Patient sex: F
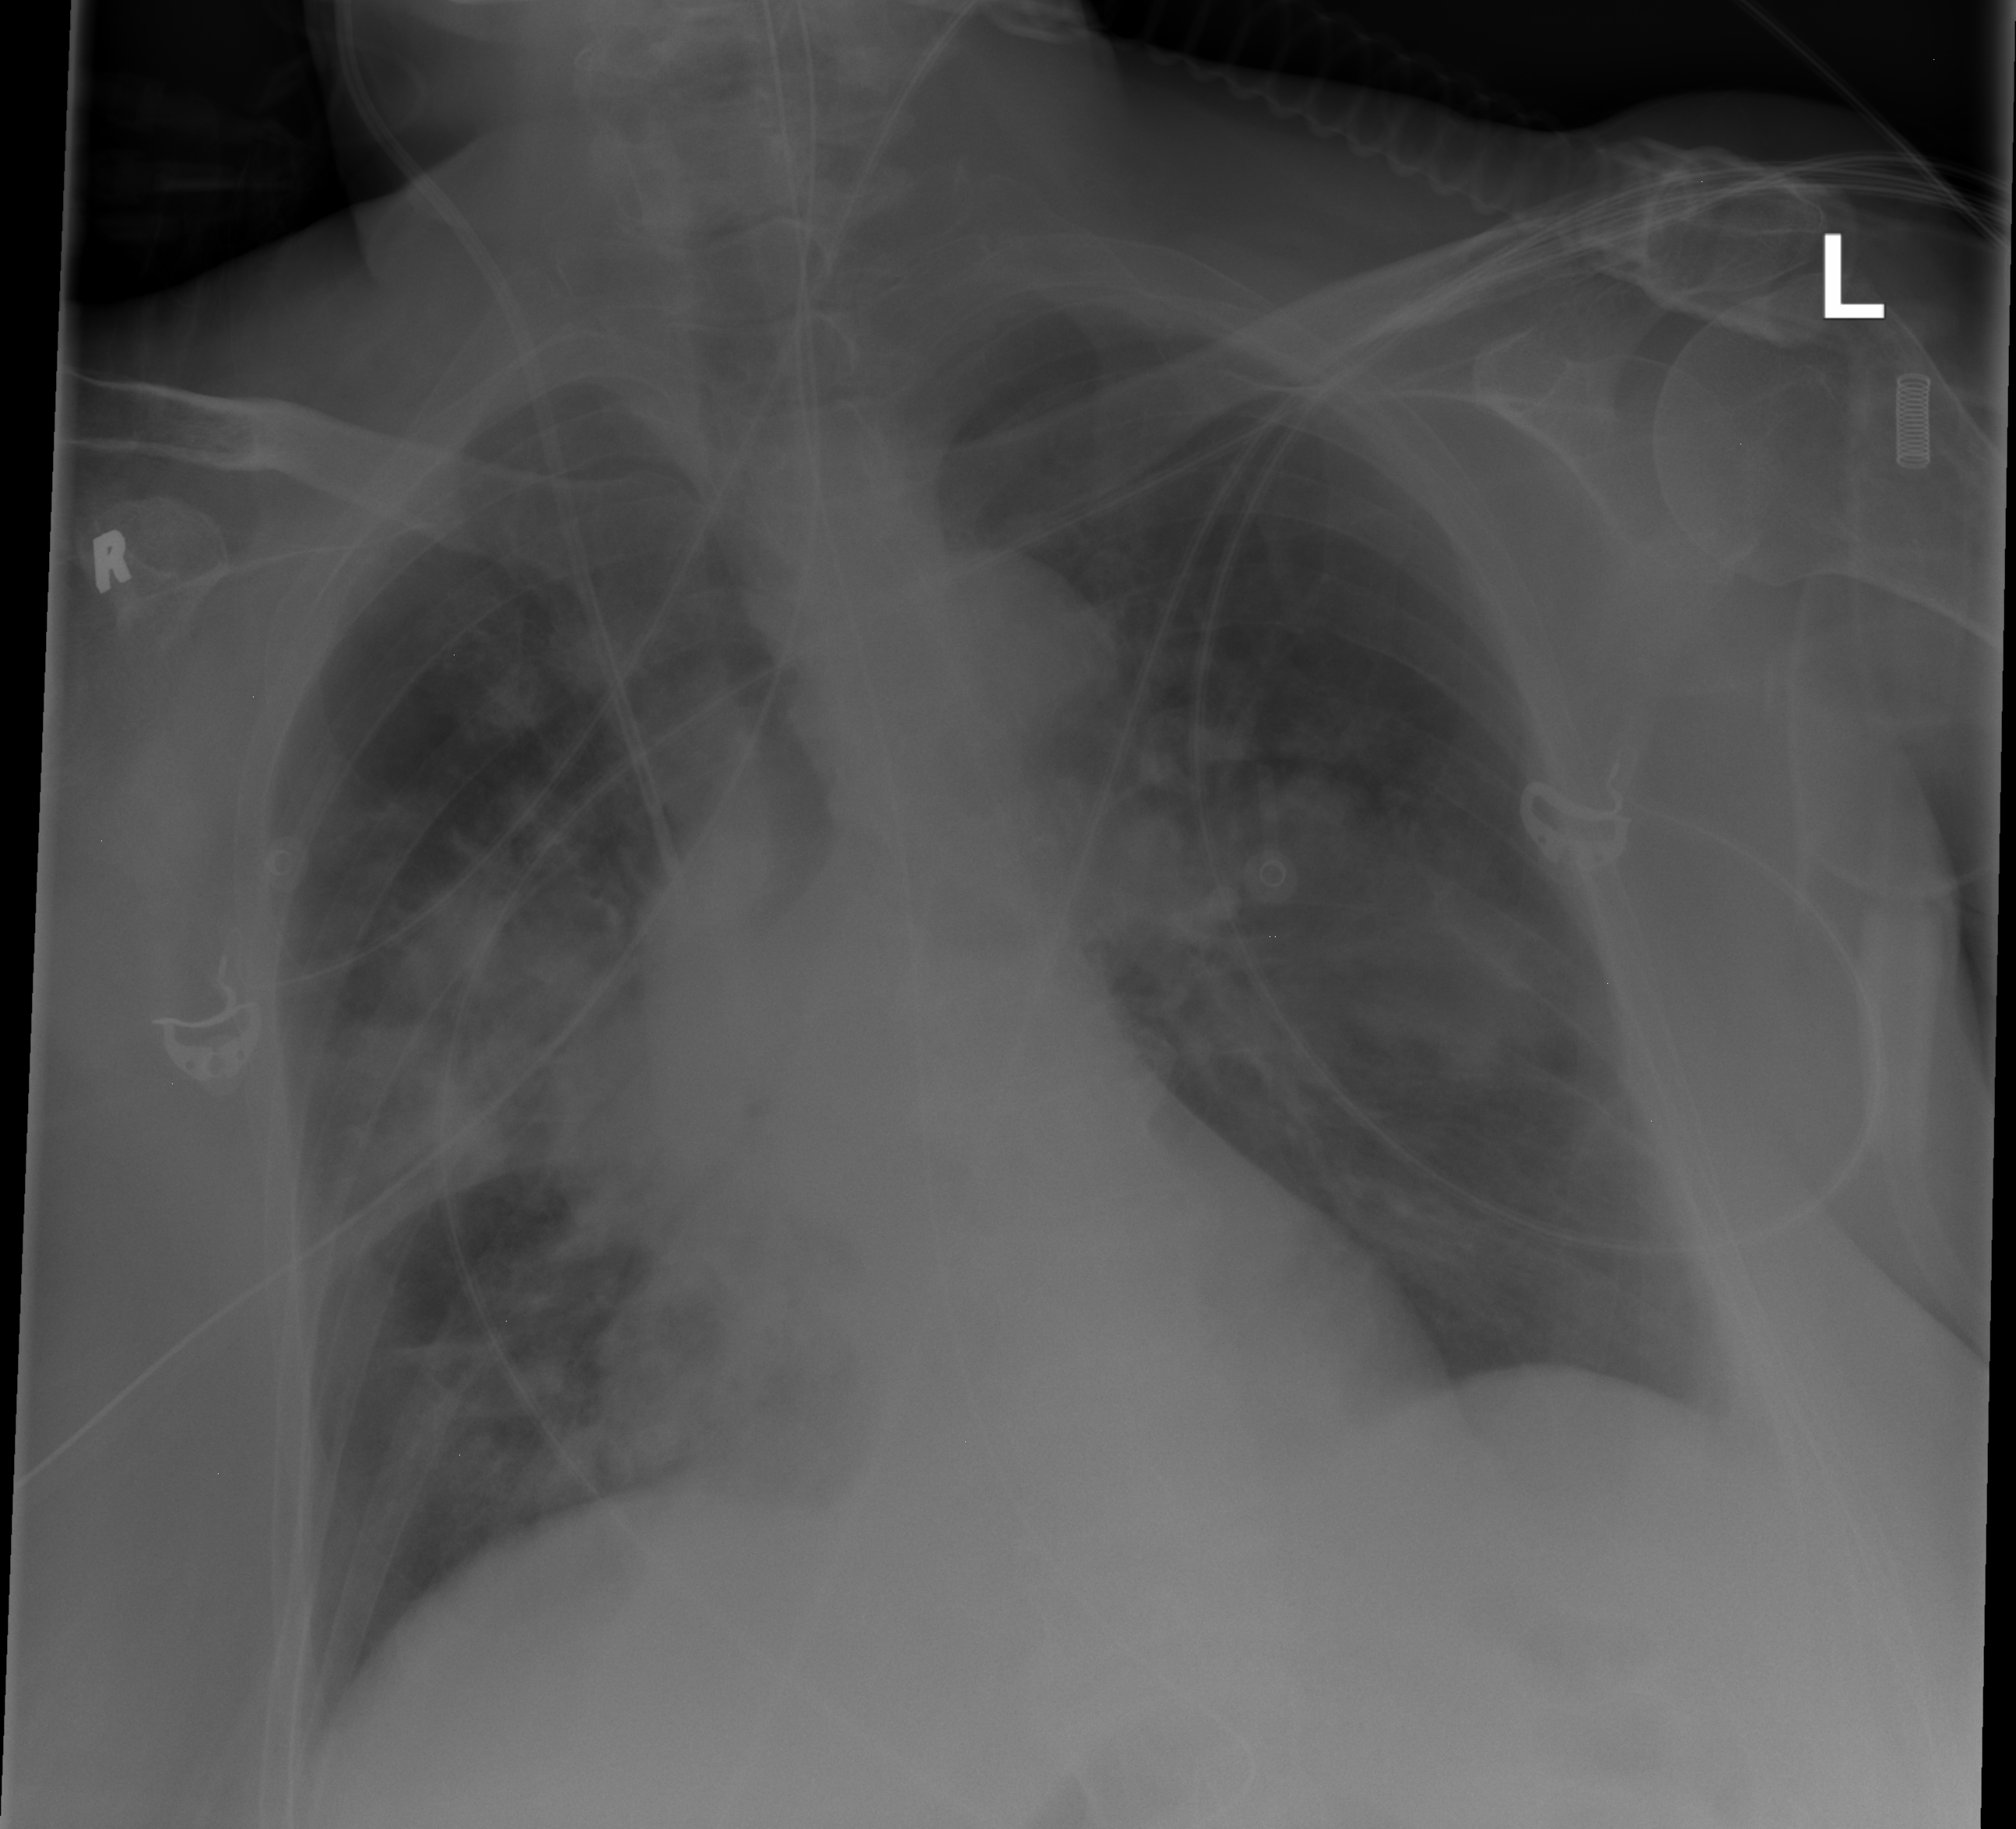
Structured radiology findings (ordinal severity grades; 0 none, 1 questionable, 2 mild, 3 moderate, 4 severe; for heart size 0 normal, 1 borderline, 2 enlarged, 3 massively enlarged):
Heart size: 0
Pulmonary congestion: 0
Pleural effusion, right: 0
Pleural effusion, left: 2
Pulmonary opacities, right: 3
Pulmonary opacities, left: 2
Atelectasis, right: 2
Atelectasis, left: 0